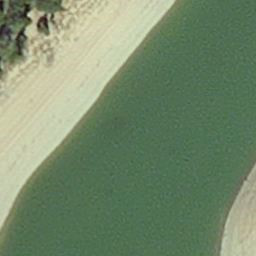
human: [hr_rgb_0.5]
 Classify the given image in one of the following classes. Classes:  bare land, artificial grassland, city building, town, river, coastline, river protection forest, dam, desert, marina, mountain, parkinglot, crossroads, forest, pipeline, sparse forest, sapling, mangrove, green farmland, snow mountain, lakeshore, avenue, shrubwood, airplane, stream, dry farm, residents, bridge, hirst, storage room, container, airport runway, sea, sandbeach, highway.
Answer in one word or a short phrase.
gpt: hirst